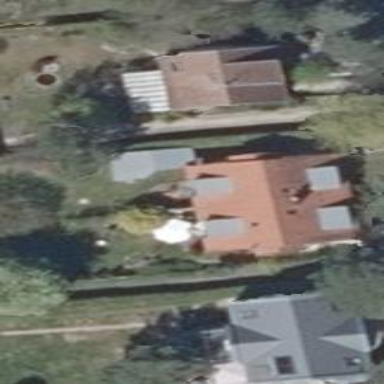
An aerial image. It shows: Simple and straightforward house.